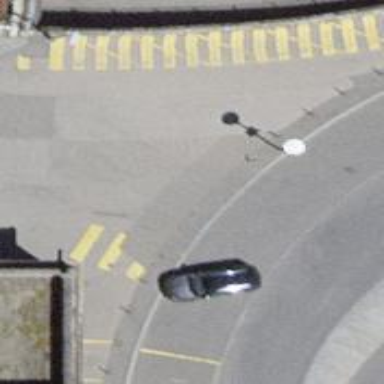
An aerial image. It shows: Bollard barrier.